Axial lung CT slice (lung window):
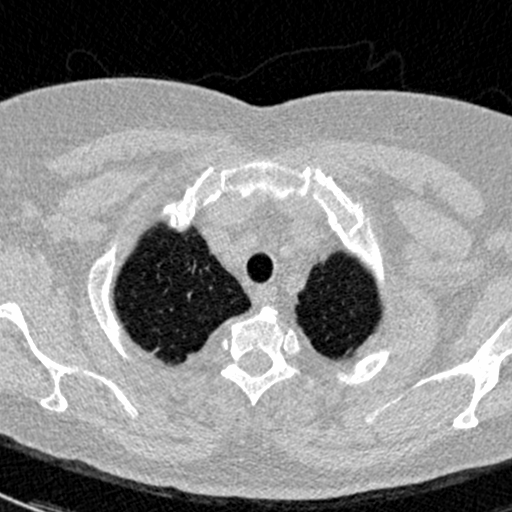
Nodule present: no